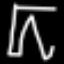
Label: pants